Question: So I basically get an 'NSData' of 'UIImage' and I use a 'UIWebView' to display it. I do it that way:
'''
[self.view addSubview:webView];
webView.delegate = self;
webView.scalesPageToFit = YES;
webView.backgroundColor = [UIColor darkGrayColor];
'''
I then load the picture into it like this:
'''
NSData *image02Data = attachmentToLoad.attachment_data;
[webView loadData:image02Data MIMEType:@"image/jpg" textEncodingName:nil baseURL:nil];
'''
And I get a result that isn't exactly what I want:

As you can see the image leaves a white bottom line down at the bottom of the 'UIWebView'. How can I make the size of the 'UIWebView' to be equal to that of the image?
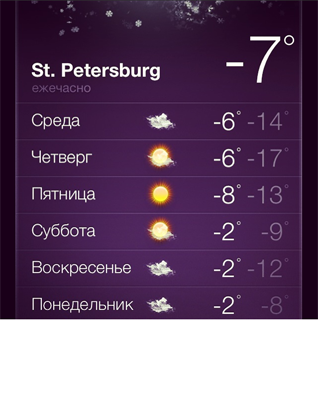
Answer: Have you seen this post?
<URL>
I think it is exactly you want